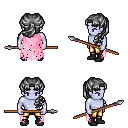
a pixel art fantasy rpg character, male body template, dark elf, purple skin, pink tattered cape, gold greaves, gray princess hairstyle, black shoes, spear, four views (front, back, left, right), 2x2 character sprite sheet, small pixel art, hard edges, no anti-aliasing